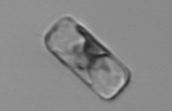
Label: Guinardia_delicatula